Question: How do I change the appearance of the navigation bar of a 'UIActivityViewController' mail compose object used in a modal sharing action?

'UIActivityViewController' conforms to 'UIAppearance', so I thought the following does work but it doesn't. The navigation bar stays default blue.
'''
activityVC.navigationController.navigationBar.tintColor = [UIColor greyColor];
'''
Context:
'''
- (IBAction)share {
NSString *textToShare = ...;
NSURL *url = ...;
NSArray *activityItems = [[NSArray alloc] initWithObjects:textToShare,url,nil];
UIActivity *activity = [[UIActivity alloc] init];
NSArray *applicationActivities = [[NSArray alloc] initWithObjects:activity, nil];
UIActivityViewController *activityVC =
[[UIActivityViewController alloc] initWithActivityItems:activityItems applicationActivities:applicationActivities];
[activityVC setExcludedActivityTypes:[NSArray arrayWithObjects: UIActivityTypeMessage,UIActivityTypeCopyToPasteboard,
UIActivityTypeAssignToContact,UIActivityTypePostToWeibo, UIActivityTypePrint,UIActivityTypeSaveToCameraRoll,
nil]];
activityVC.navigationController.navigationBar.tintColor = [UIColor greyColor];
[self presentViewController:activityVC animated:YES completion:nil];
}
'''
How can I change the tint of the 'UINavigationBar' from blue to grey.
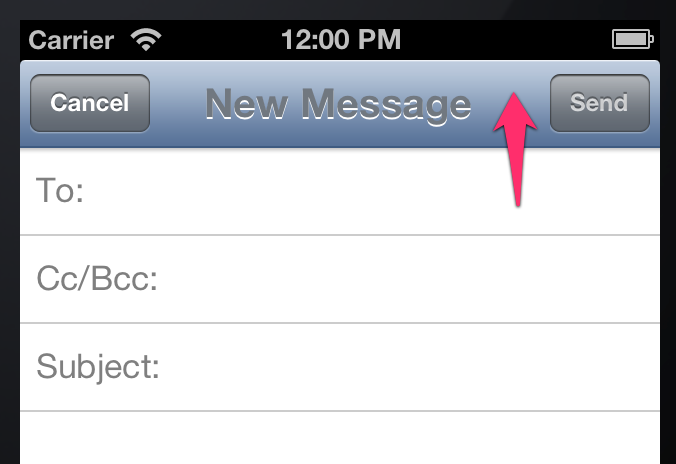
Answer: Do this in your Application Delegate it will change the color of navigation bar throughout the application where ever navigation bar is shown
'''
[[UINavigationBar appearance] setTintColor:[UIColor colorWithRed:.9 green:.9 blue:.9 alpha:1]];
'''
you can also change the text color and font using this in your Application Delegate
'''
NSDictionary *navbarTitleTextAttributes = [NSDictionary dictionaryWithObjectsAndKeys:
[UIColor redColor],UITextAttributeTextColor,
[UIFont fontWithName:@"Arial" size:19],UITextAttributeFont,
nil];
[[UINavigationBar appearance] setTitleTextAttributes:navbarTitleTextAttributes];
'''